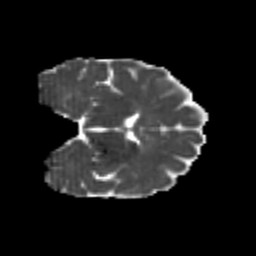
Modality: MD
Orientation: coronal
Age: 25
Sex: male
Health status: healthy
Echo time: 0.074 s